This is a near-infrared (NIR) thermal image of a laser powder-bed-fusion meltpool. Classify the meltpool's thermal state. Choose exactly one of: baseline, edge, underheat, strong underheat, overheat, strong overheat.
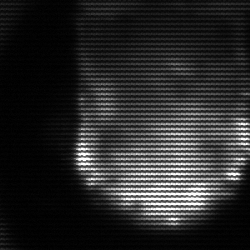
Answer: baseline